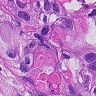
Metastatic tissue present: yes